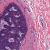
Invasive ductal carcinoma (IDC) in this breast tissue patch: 0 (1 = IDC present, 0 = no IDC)